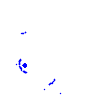
Particle: kaon